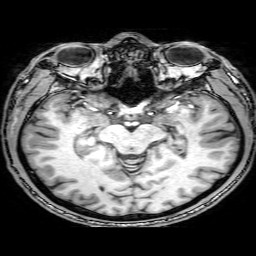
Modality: T1w
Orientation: coronal
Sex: male
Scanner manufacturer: philips
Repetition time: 0.008137 s
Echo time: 0.00373 s